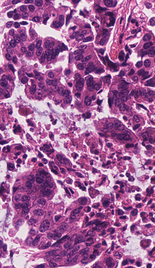
Tumor epithelial tissue: yes
Tumor-associated stroma tissue: yes
Normal tissue: no